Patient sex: M
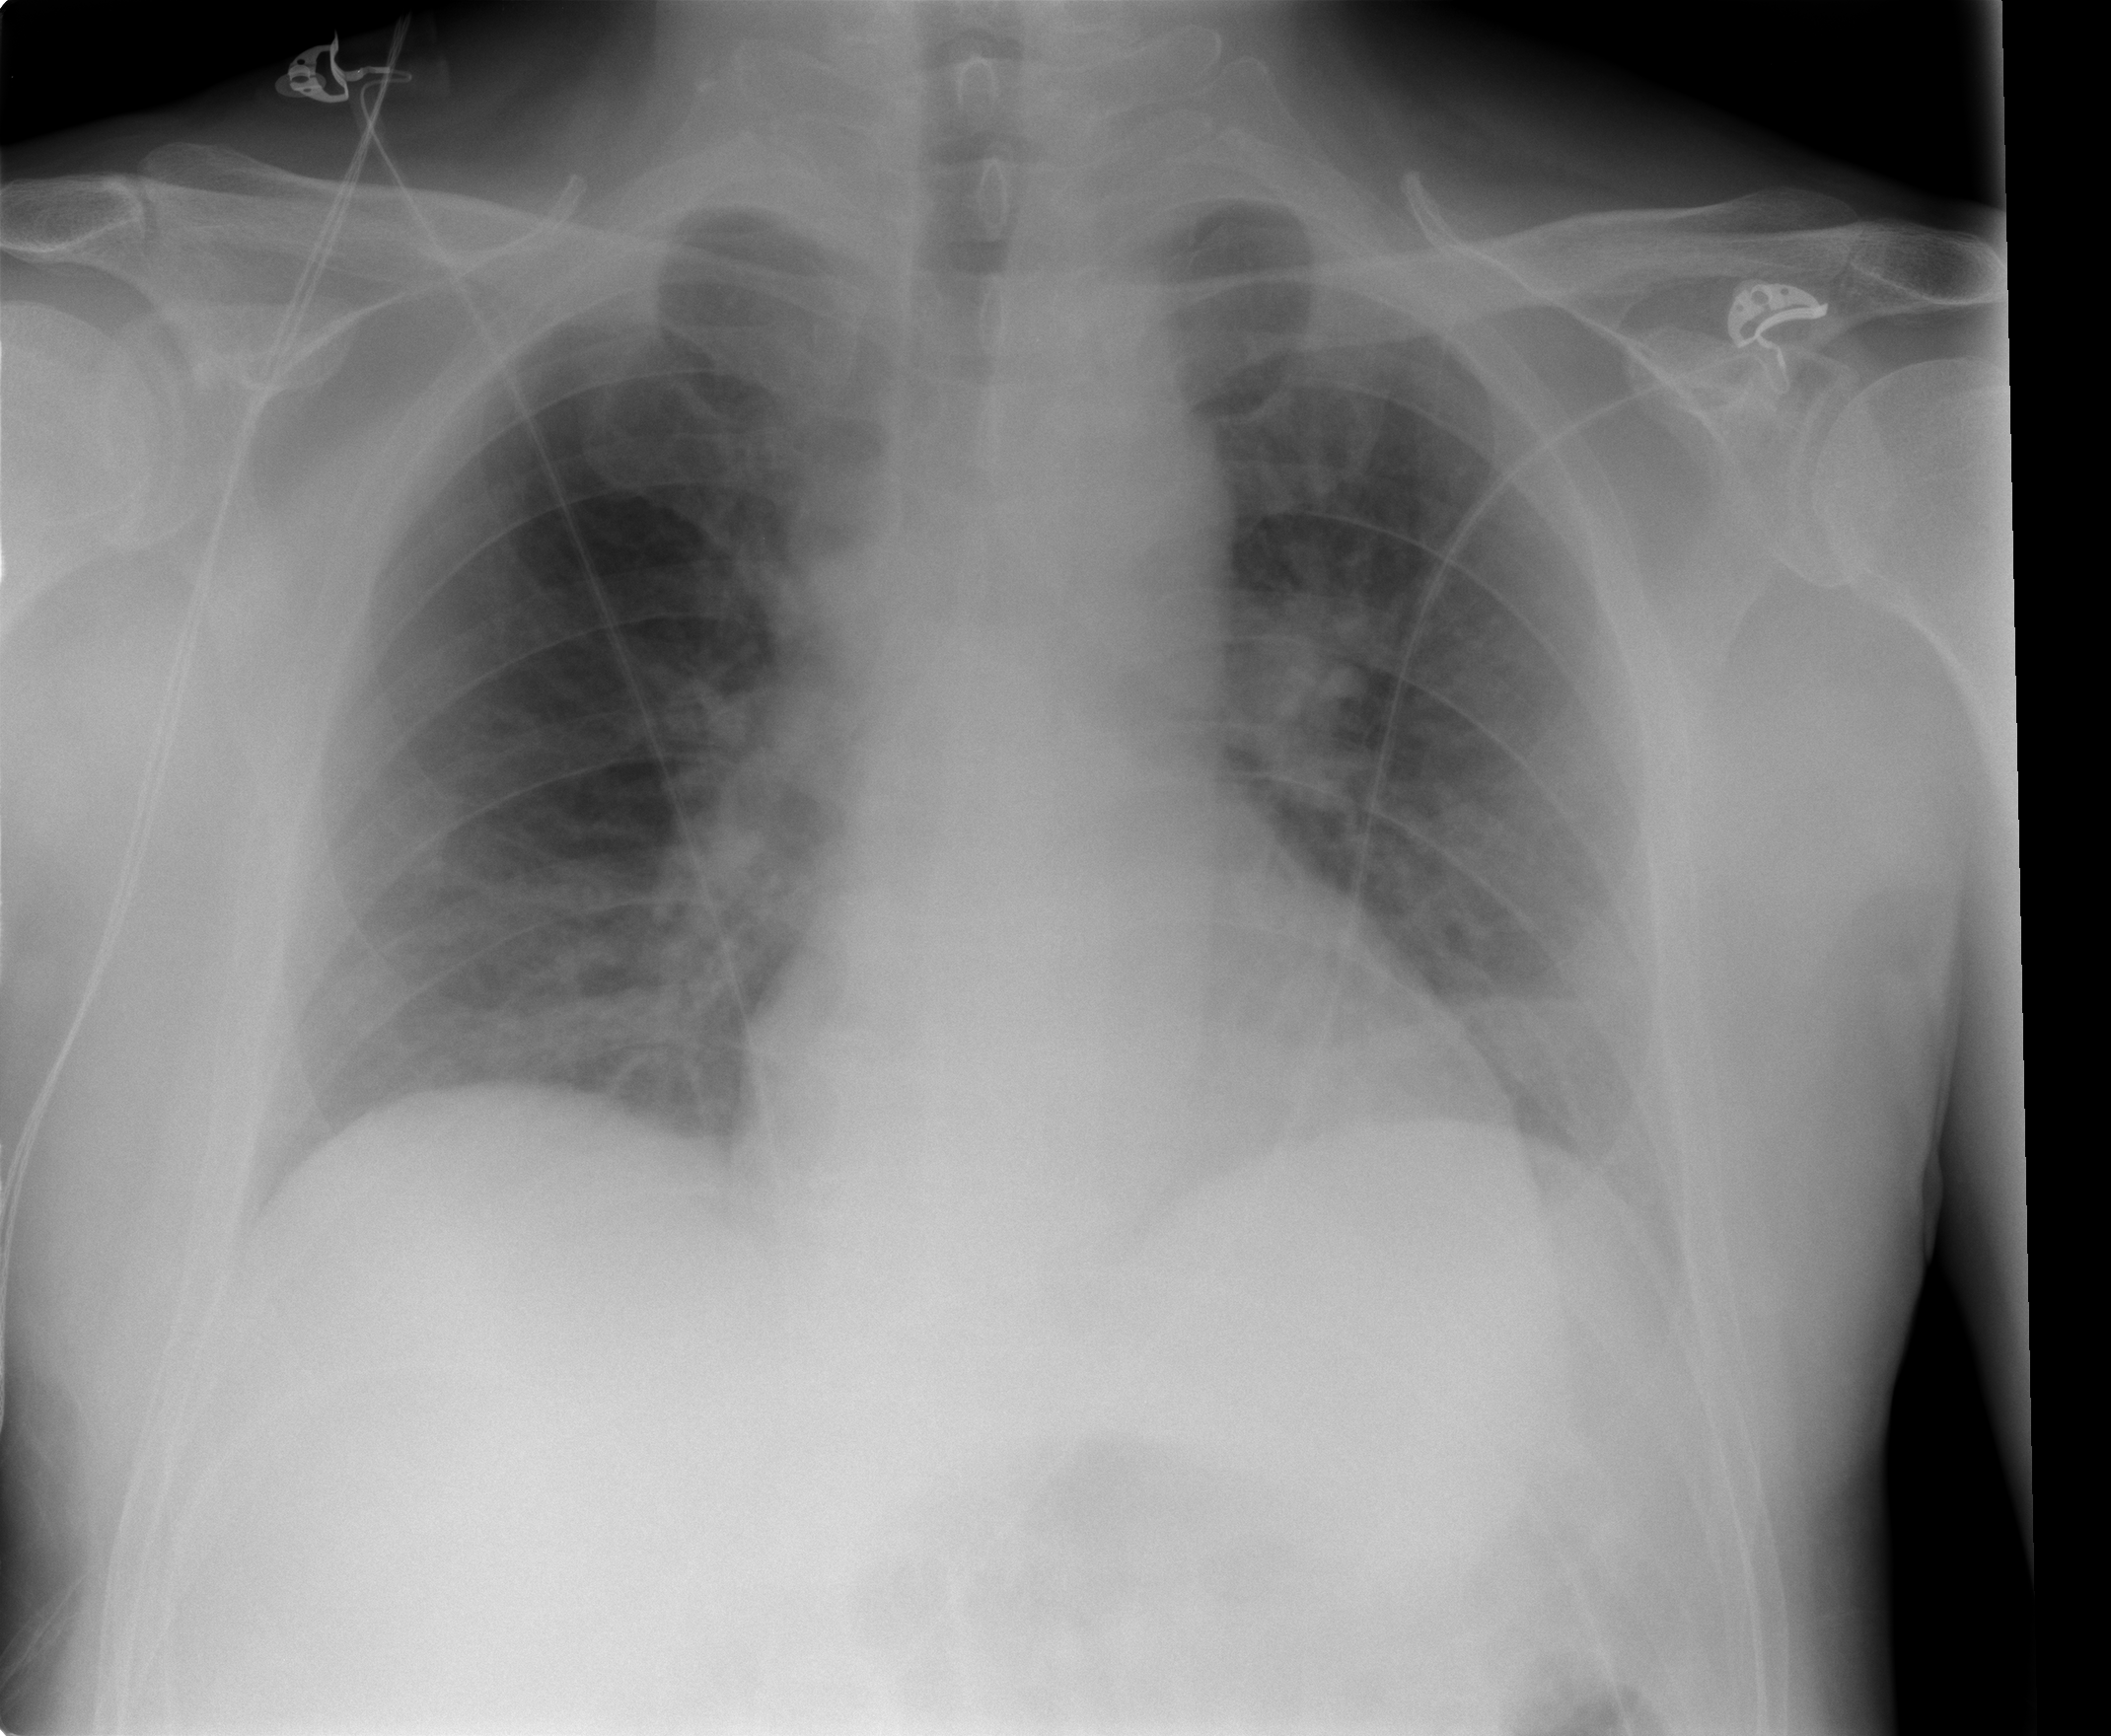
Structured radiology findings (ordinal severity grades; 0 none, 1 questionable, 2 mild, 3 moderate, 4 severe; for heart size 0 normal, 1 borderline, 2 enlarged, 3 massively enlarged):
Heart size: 0
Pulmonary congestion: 0
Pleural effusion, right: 0
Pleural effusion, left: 2
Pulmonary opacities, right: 0
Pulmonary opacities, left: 0
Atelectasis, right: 0
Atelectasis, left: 2